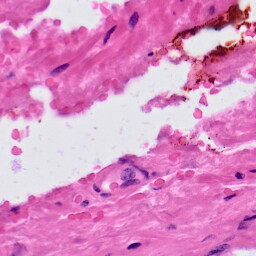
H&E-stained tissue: Prostate